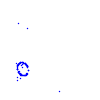
Particle: proton